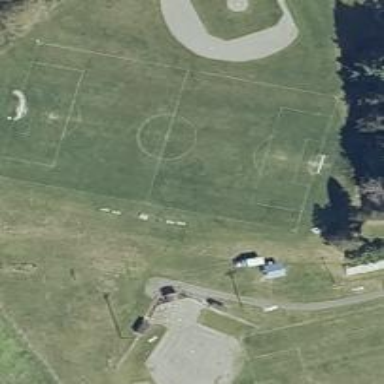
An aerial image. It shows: Soccer pitch for outdoor sports and leisure activities.